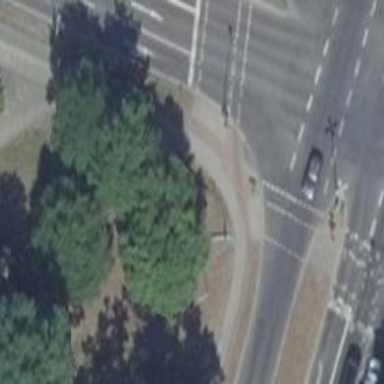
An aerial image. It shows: Traffic signal crossing.